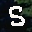
Label: 5